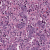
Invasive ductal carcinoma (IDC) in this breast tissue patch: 1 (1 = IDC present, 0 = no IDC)